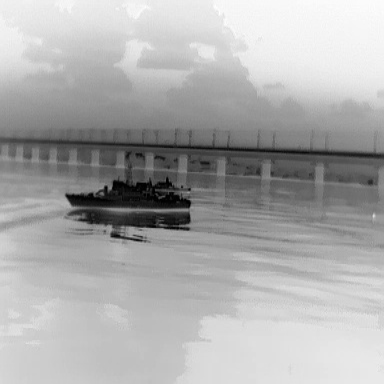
There is a warship in the infrared image.